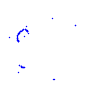
Particle: pion